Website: apple
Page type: address-validator
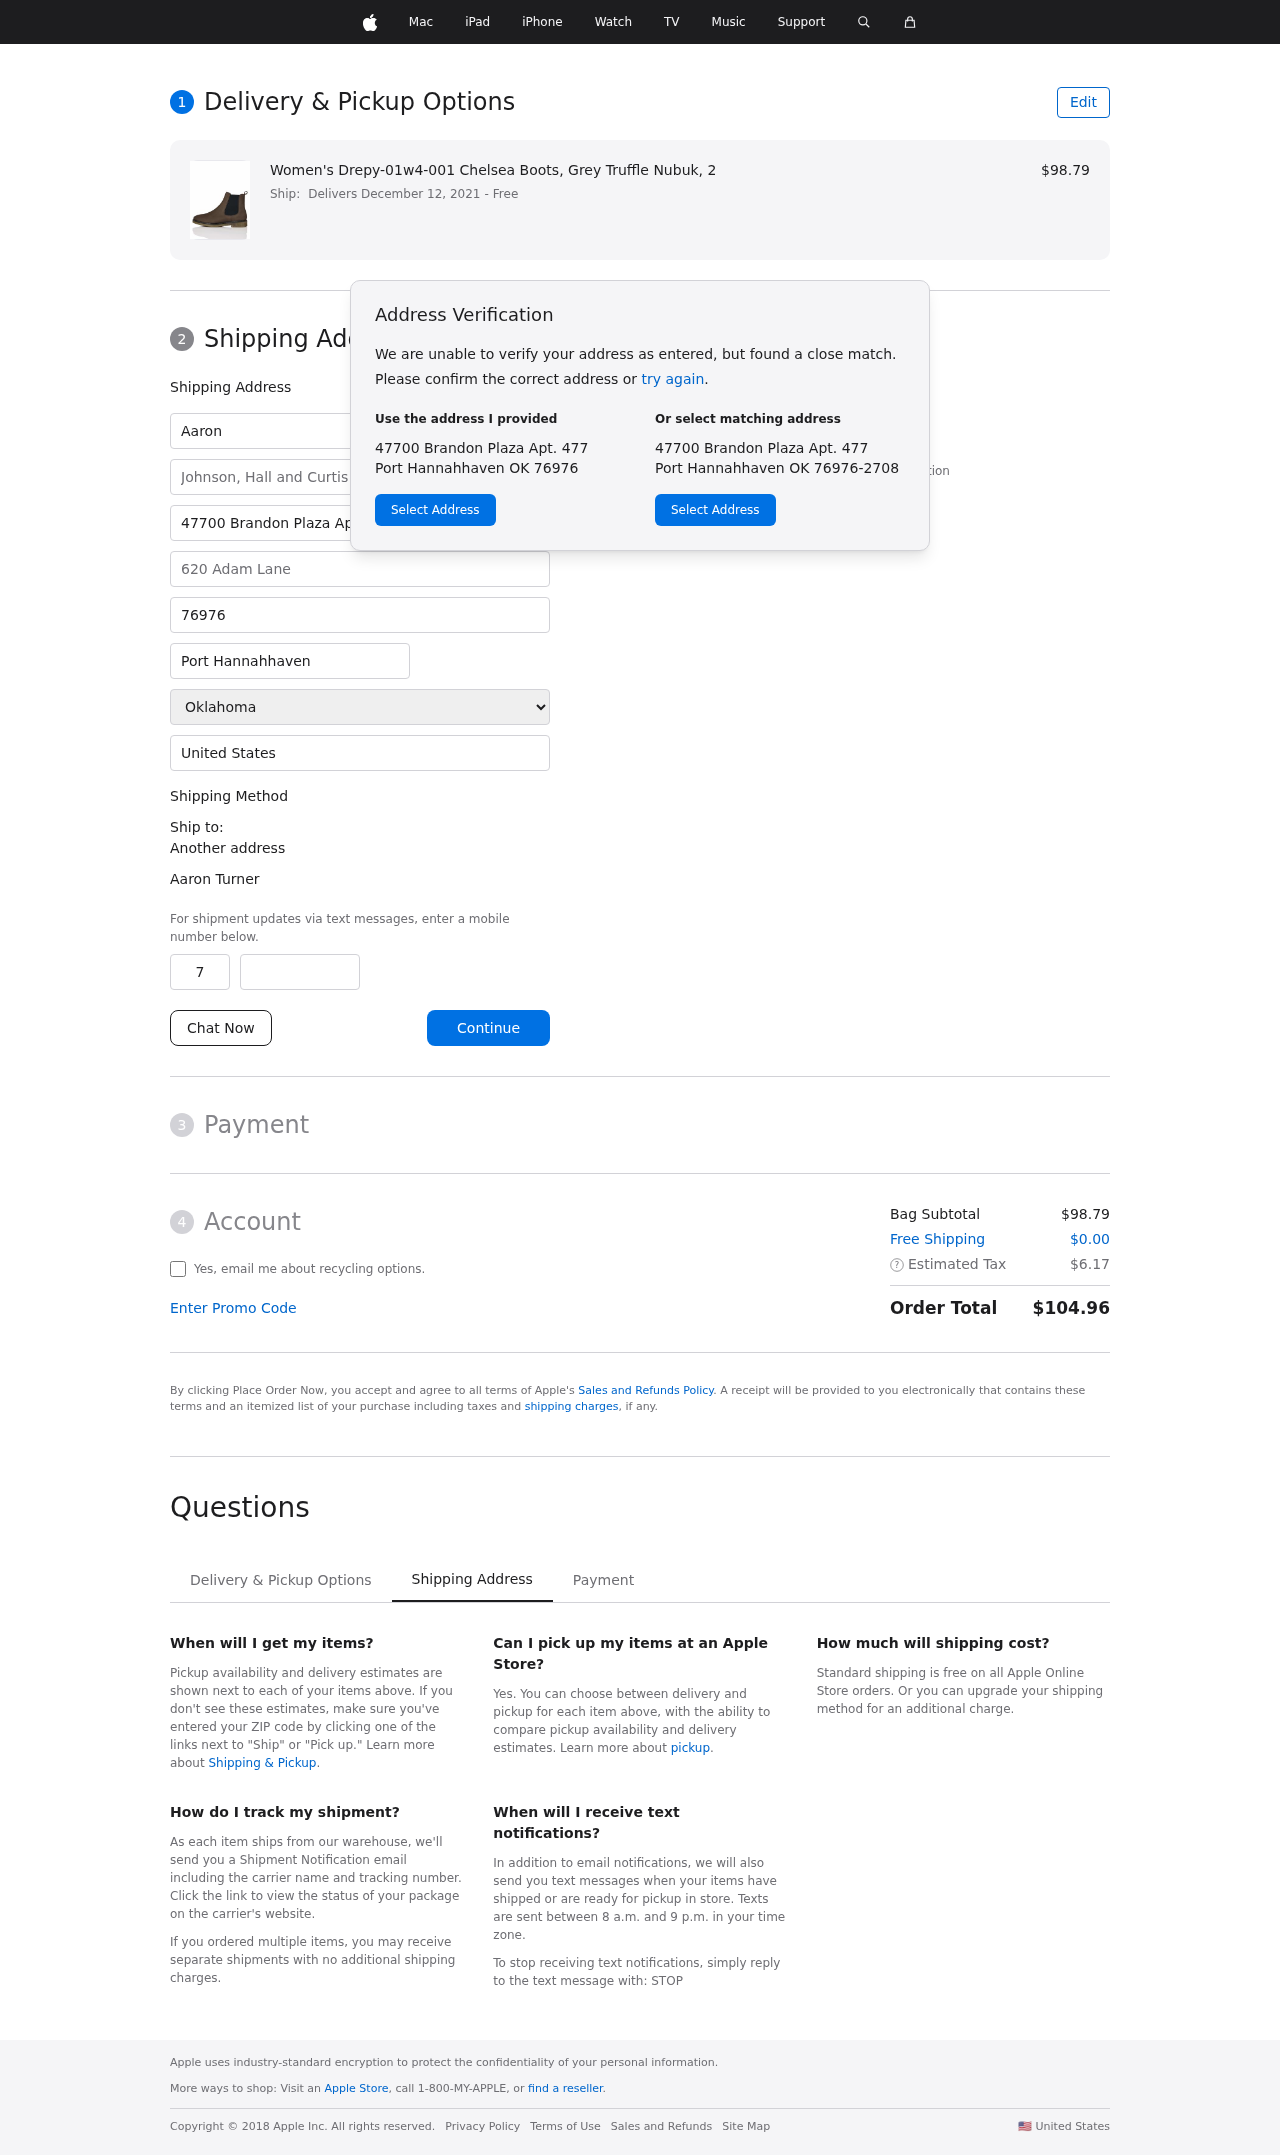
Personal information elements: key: PII_CITY
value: Port Hannahhaven
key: PII_COMPANY
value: Johnson, Hall and Curtis
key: PII_COUNTRY
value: United States
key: PII_FIRSTNAME
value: Aaron
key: PII_FULLNAME
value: Aaron Turner
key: PII_LASTNAME
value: Turner
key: PII_PHONE_AREA
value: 733
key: PII_PHONE_SUFFIX
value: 8158
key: PII_POSTCODE
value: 76976
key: PII_STATE
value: Oklahoma
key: PII_STREET
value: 47700 Brandon Plaza Apt. 477
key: PII_STREET2
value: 620 Adam Lane
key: PII_CITY_STATE_ZIP
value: Port Hannahhaven OK 76976
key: PII_STATE_ABBR
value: OK
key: PII_POSTCODE_FULL
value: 76976
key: PII_POSTCODE_NUMERIC
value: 76976
Product elements: key: PRODUCT1_NAME
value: Women's Drepy-01w4-001 Chelsea Boots, Grey Truffle Nubuk, 2
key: PRODUCT1_PRICE
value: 98.79
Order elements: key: ORDER_DELIVERY_DATE
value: Delivers December 12, 2021
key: ORDER_SUBTOTAL
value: $98.79
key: ORDER_SHIPPING_COST
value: $0.00
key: ORDER_TAX
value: $6.17
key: ORDER_TOTAL
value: $104.96